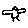
Label: bird